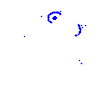
Particle: kaon